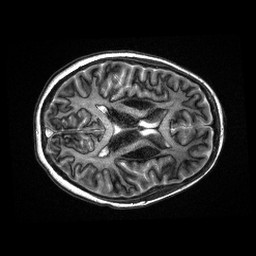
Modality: MP2RAGE
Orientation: axial
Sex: female
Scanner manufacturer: siemens
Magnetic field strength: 3 T
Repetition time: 5 s
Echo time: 0.00355 s